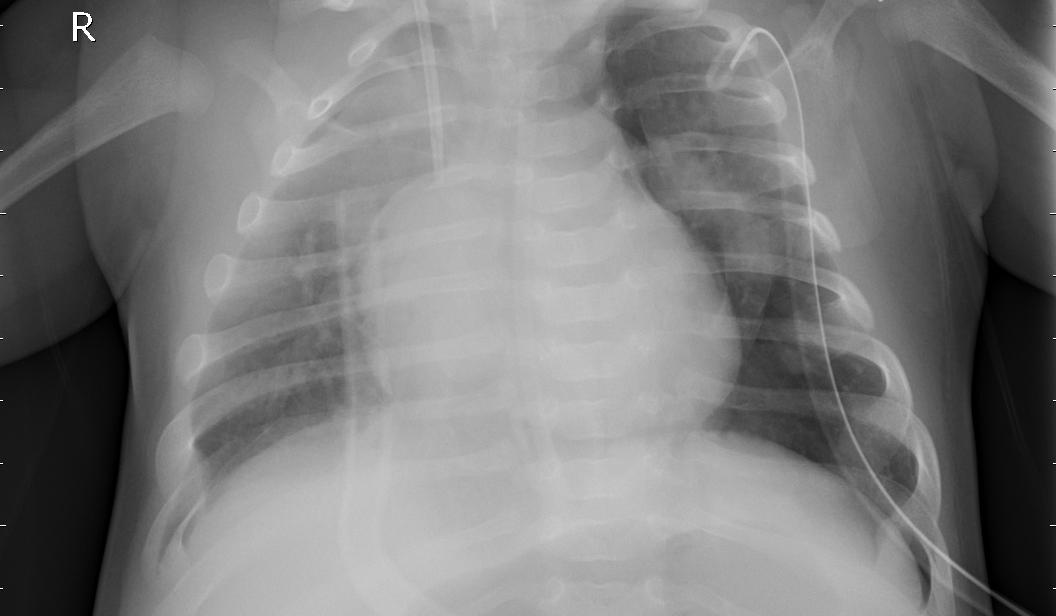
Diagnosis: PNEUMONIA